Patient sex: M
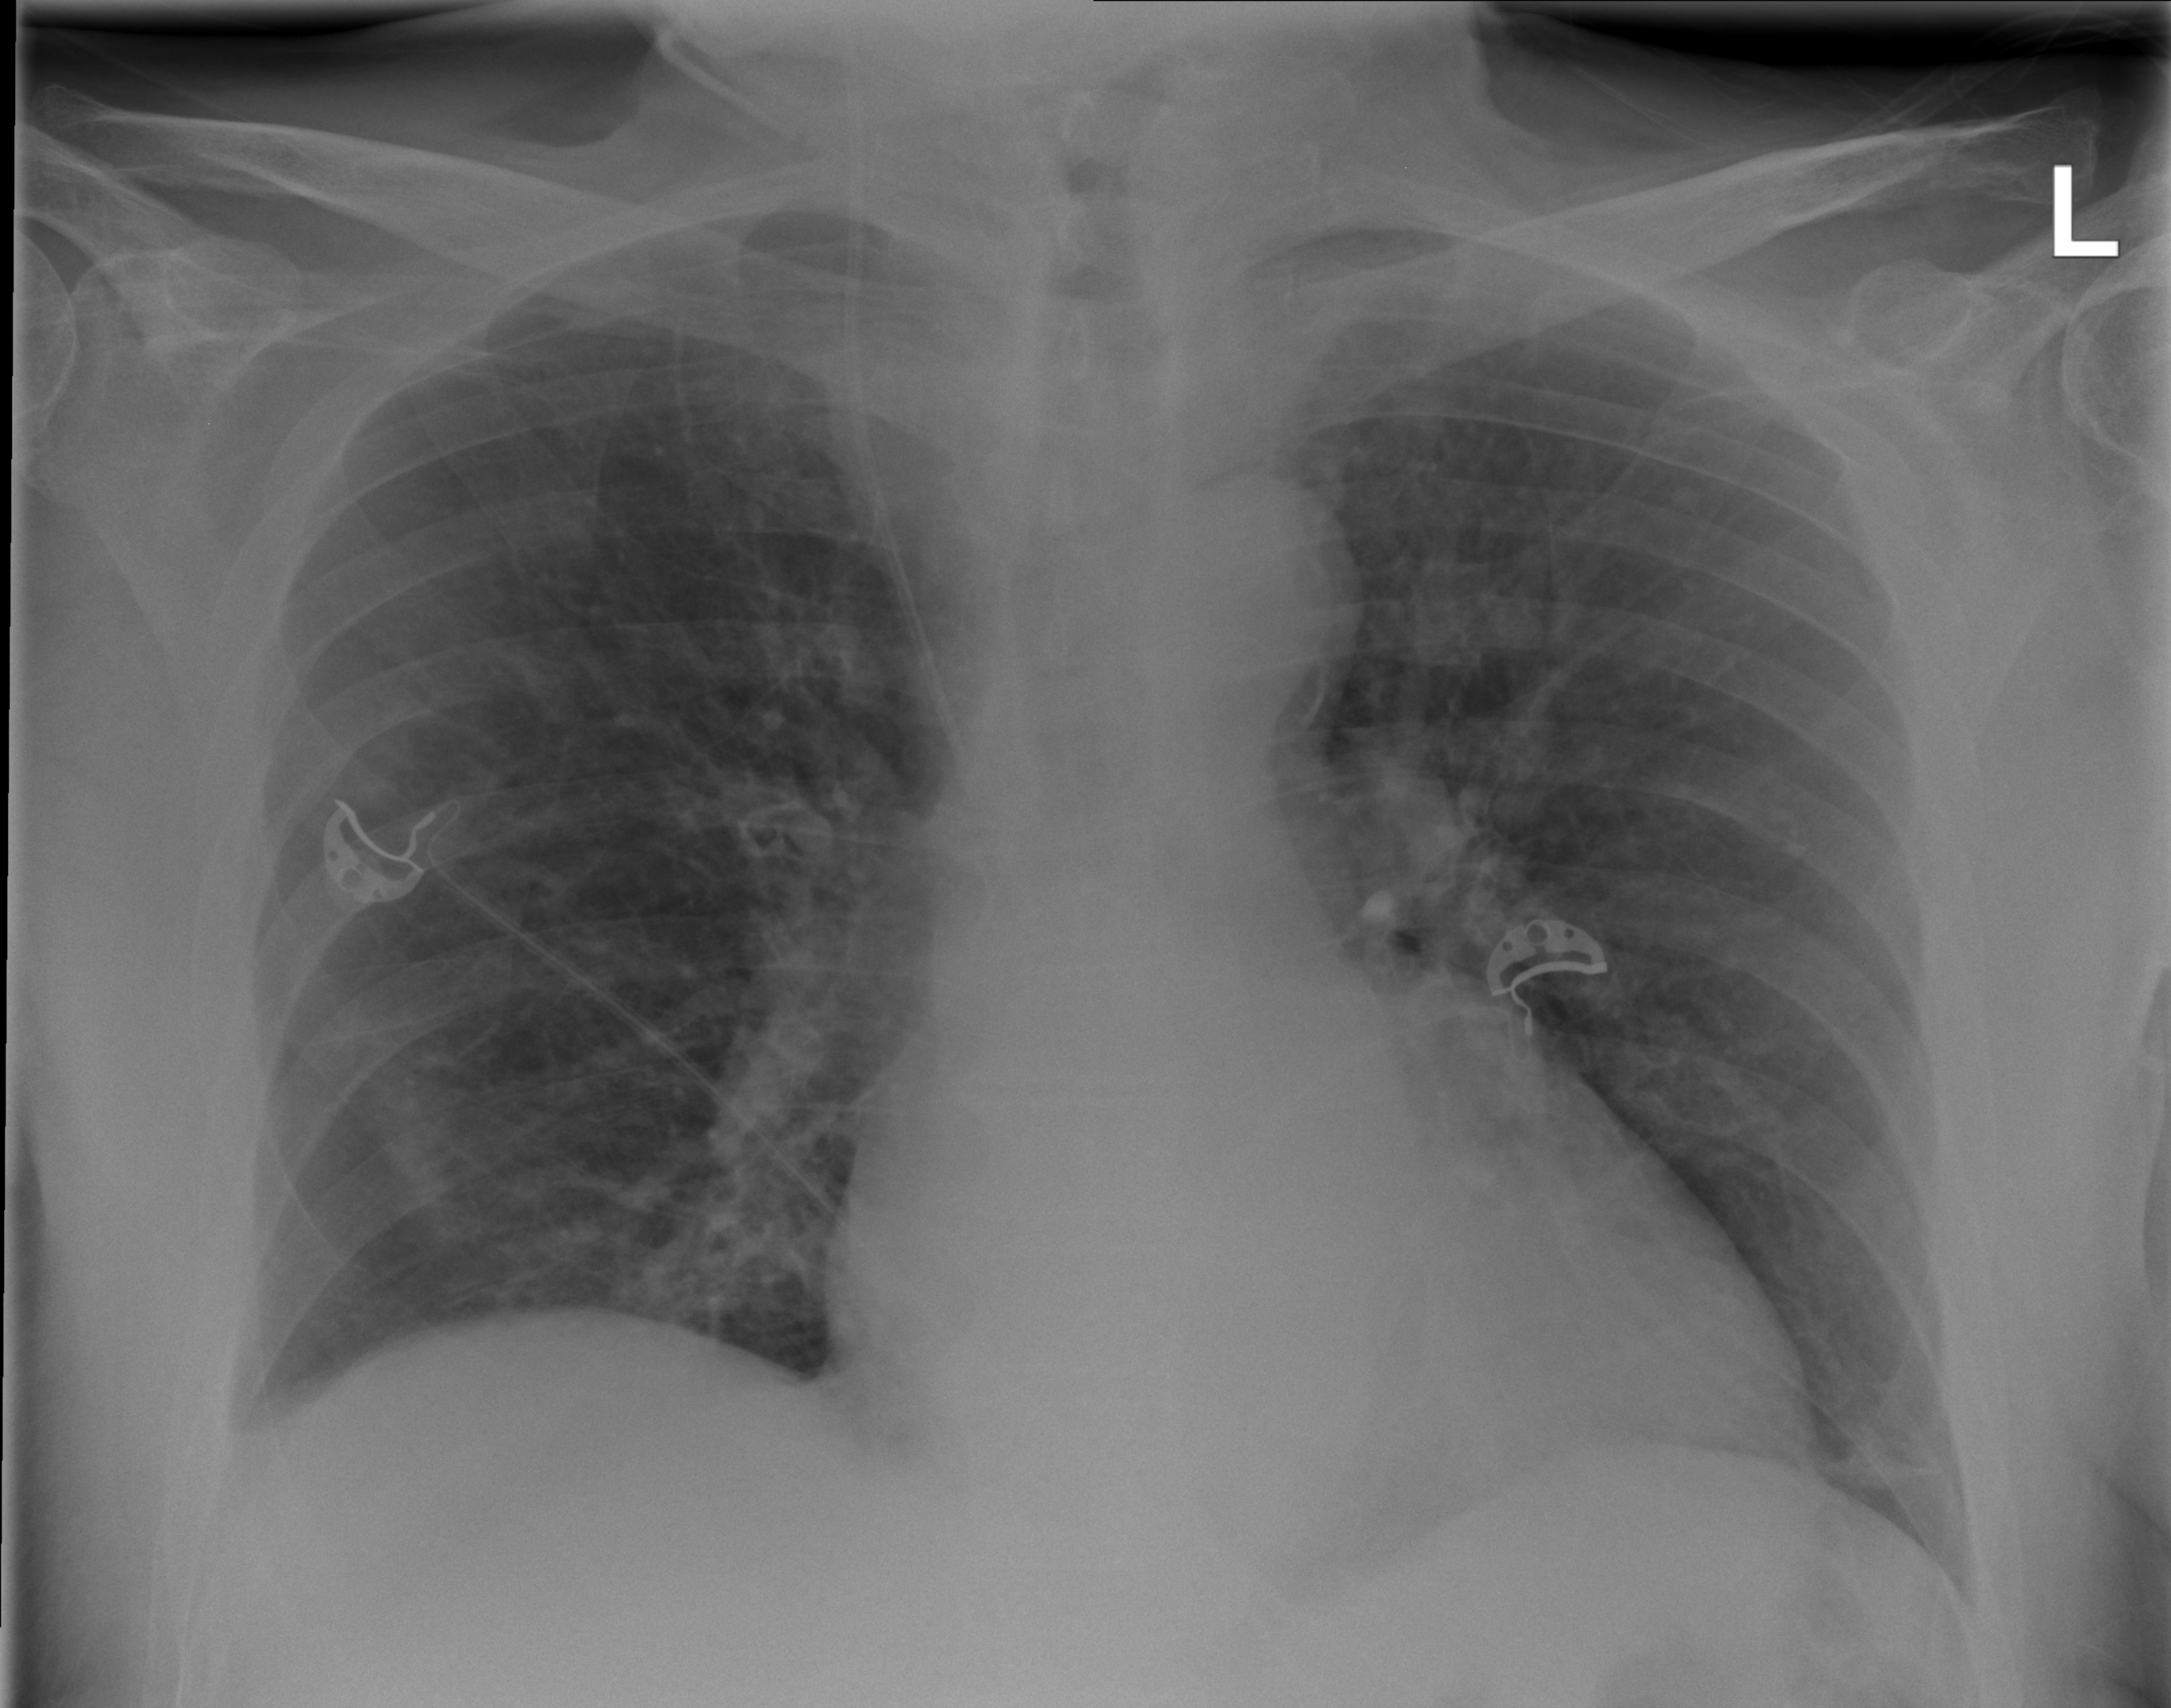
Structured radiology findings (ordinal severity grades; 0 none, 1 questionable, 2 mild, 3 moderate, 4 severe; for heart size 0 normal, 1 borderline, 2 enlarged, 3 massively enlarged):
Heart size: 1
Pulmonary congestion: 0
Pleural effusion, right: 2
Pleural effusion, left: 0
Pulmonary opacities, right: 2
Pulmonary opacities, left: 0
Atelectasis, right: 2
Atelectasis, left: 2